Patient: sex M, age 17
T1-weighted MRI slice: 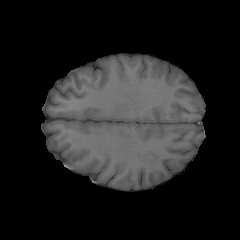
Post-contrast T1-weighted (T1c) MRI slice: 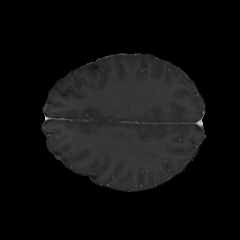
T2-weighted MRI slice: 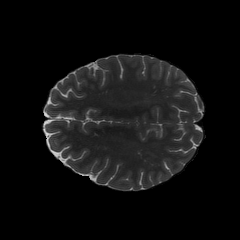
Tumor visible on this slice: no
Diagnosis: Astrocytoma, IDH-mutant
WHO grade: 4